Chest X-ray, AP view. Patient: 36 years old, sex M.
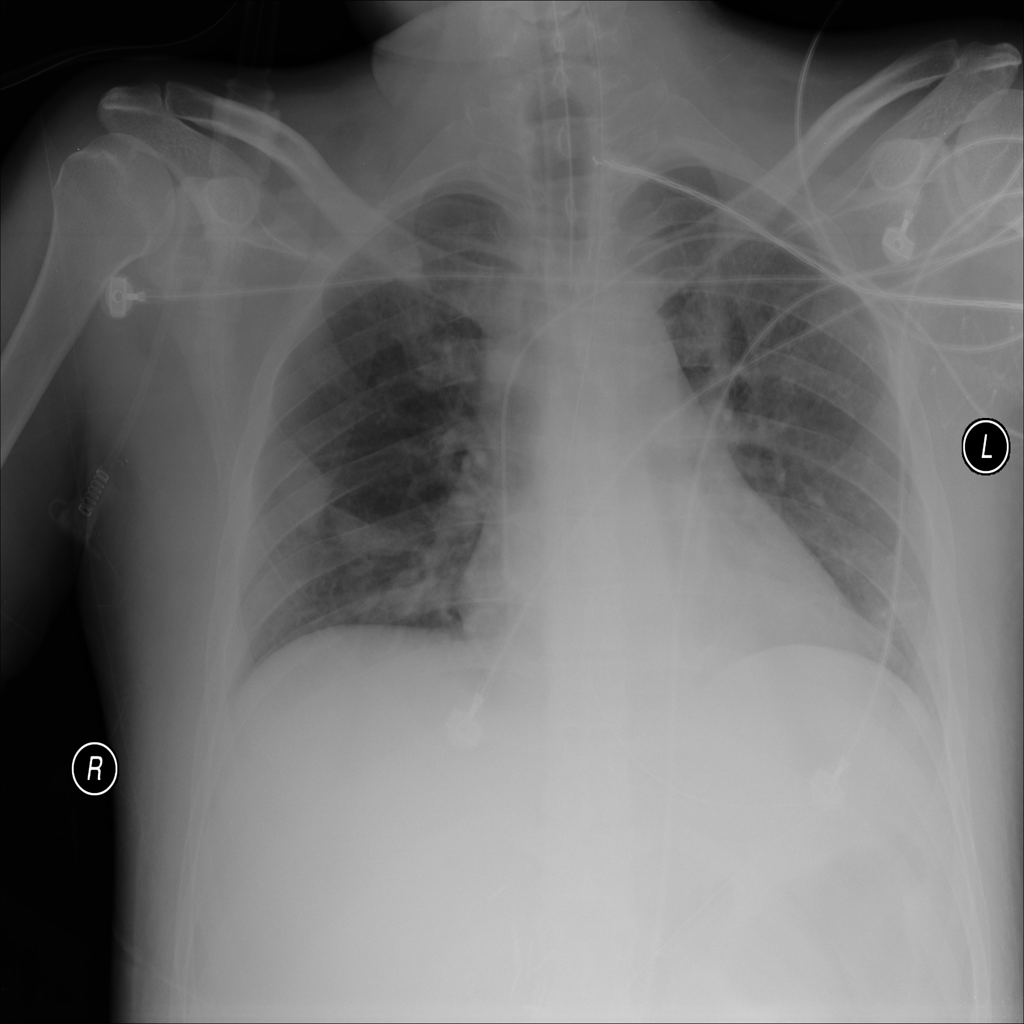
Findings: Infiltration